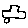
Label: car